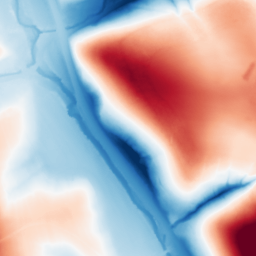
Category: classical
Decomposition family: gaussian_anisotropic
Decomposition parameters: sigma_x: 50
sigma_y: 50
Upsampling method: linear_exact
Upsampling parameters: scale: 2
Upsampling scale: 2